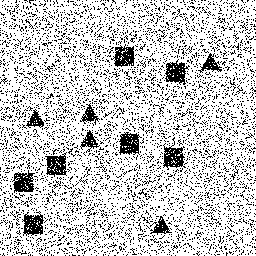
Squares: 7
Triangles: 5
Stars: 0
Total shapes: 12